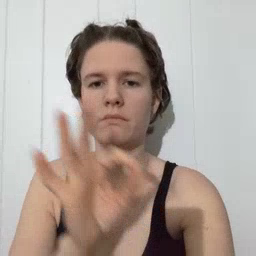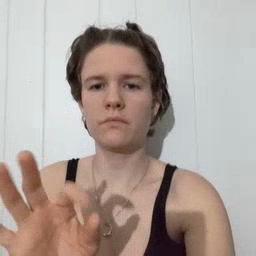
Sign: frenchfries